Aerial crown-view tile of a tropical tree (Barro Colorado Island, Panama), acquired 20240611:
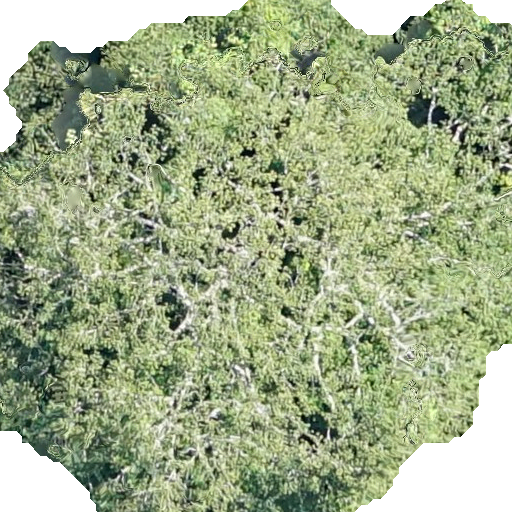
Species: Sterculia apetala
GBIF accepted scientific name: Sterculia apetala
Crown area: 410.278 m²